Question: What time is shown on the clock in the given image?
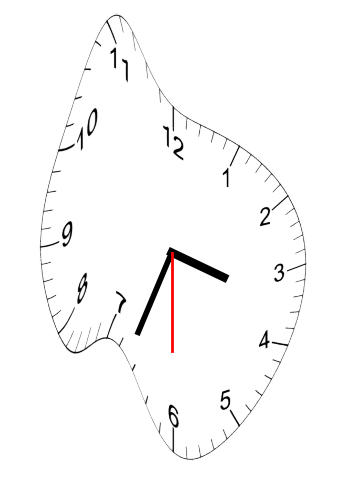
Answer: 03:33:30